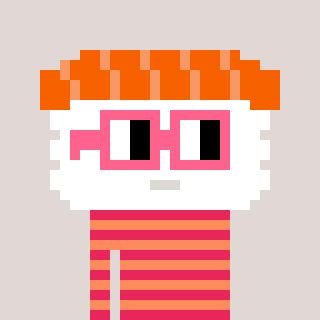
a pixel art character with square pink glasses, a nigiri-shaped head and a peachy-colored body on a warm background